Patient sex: F
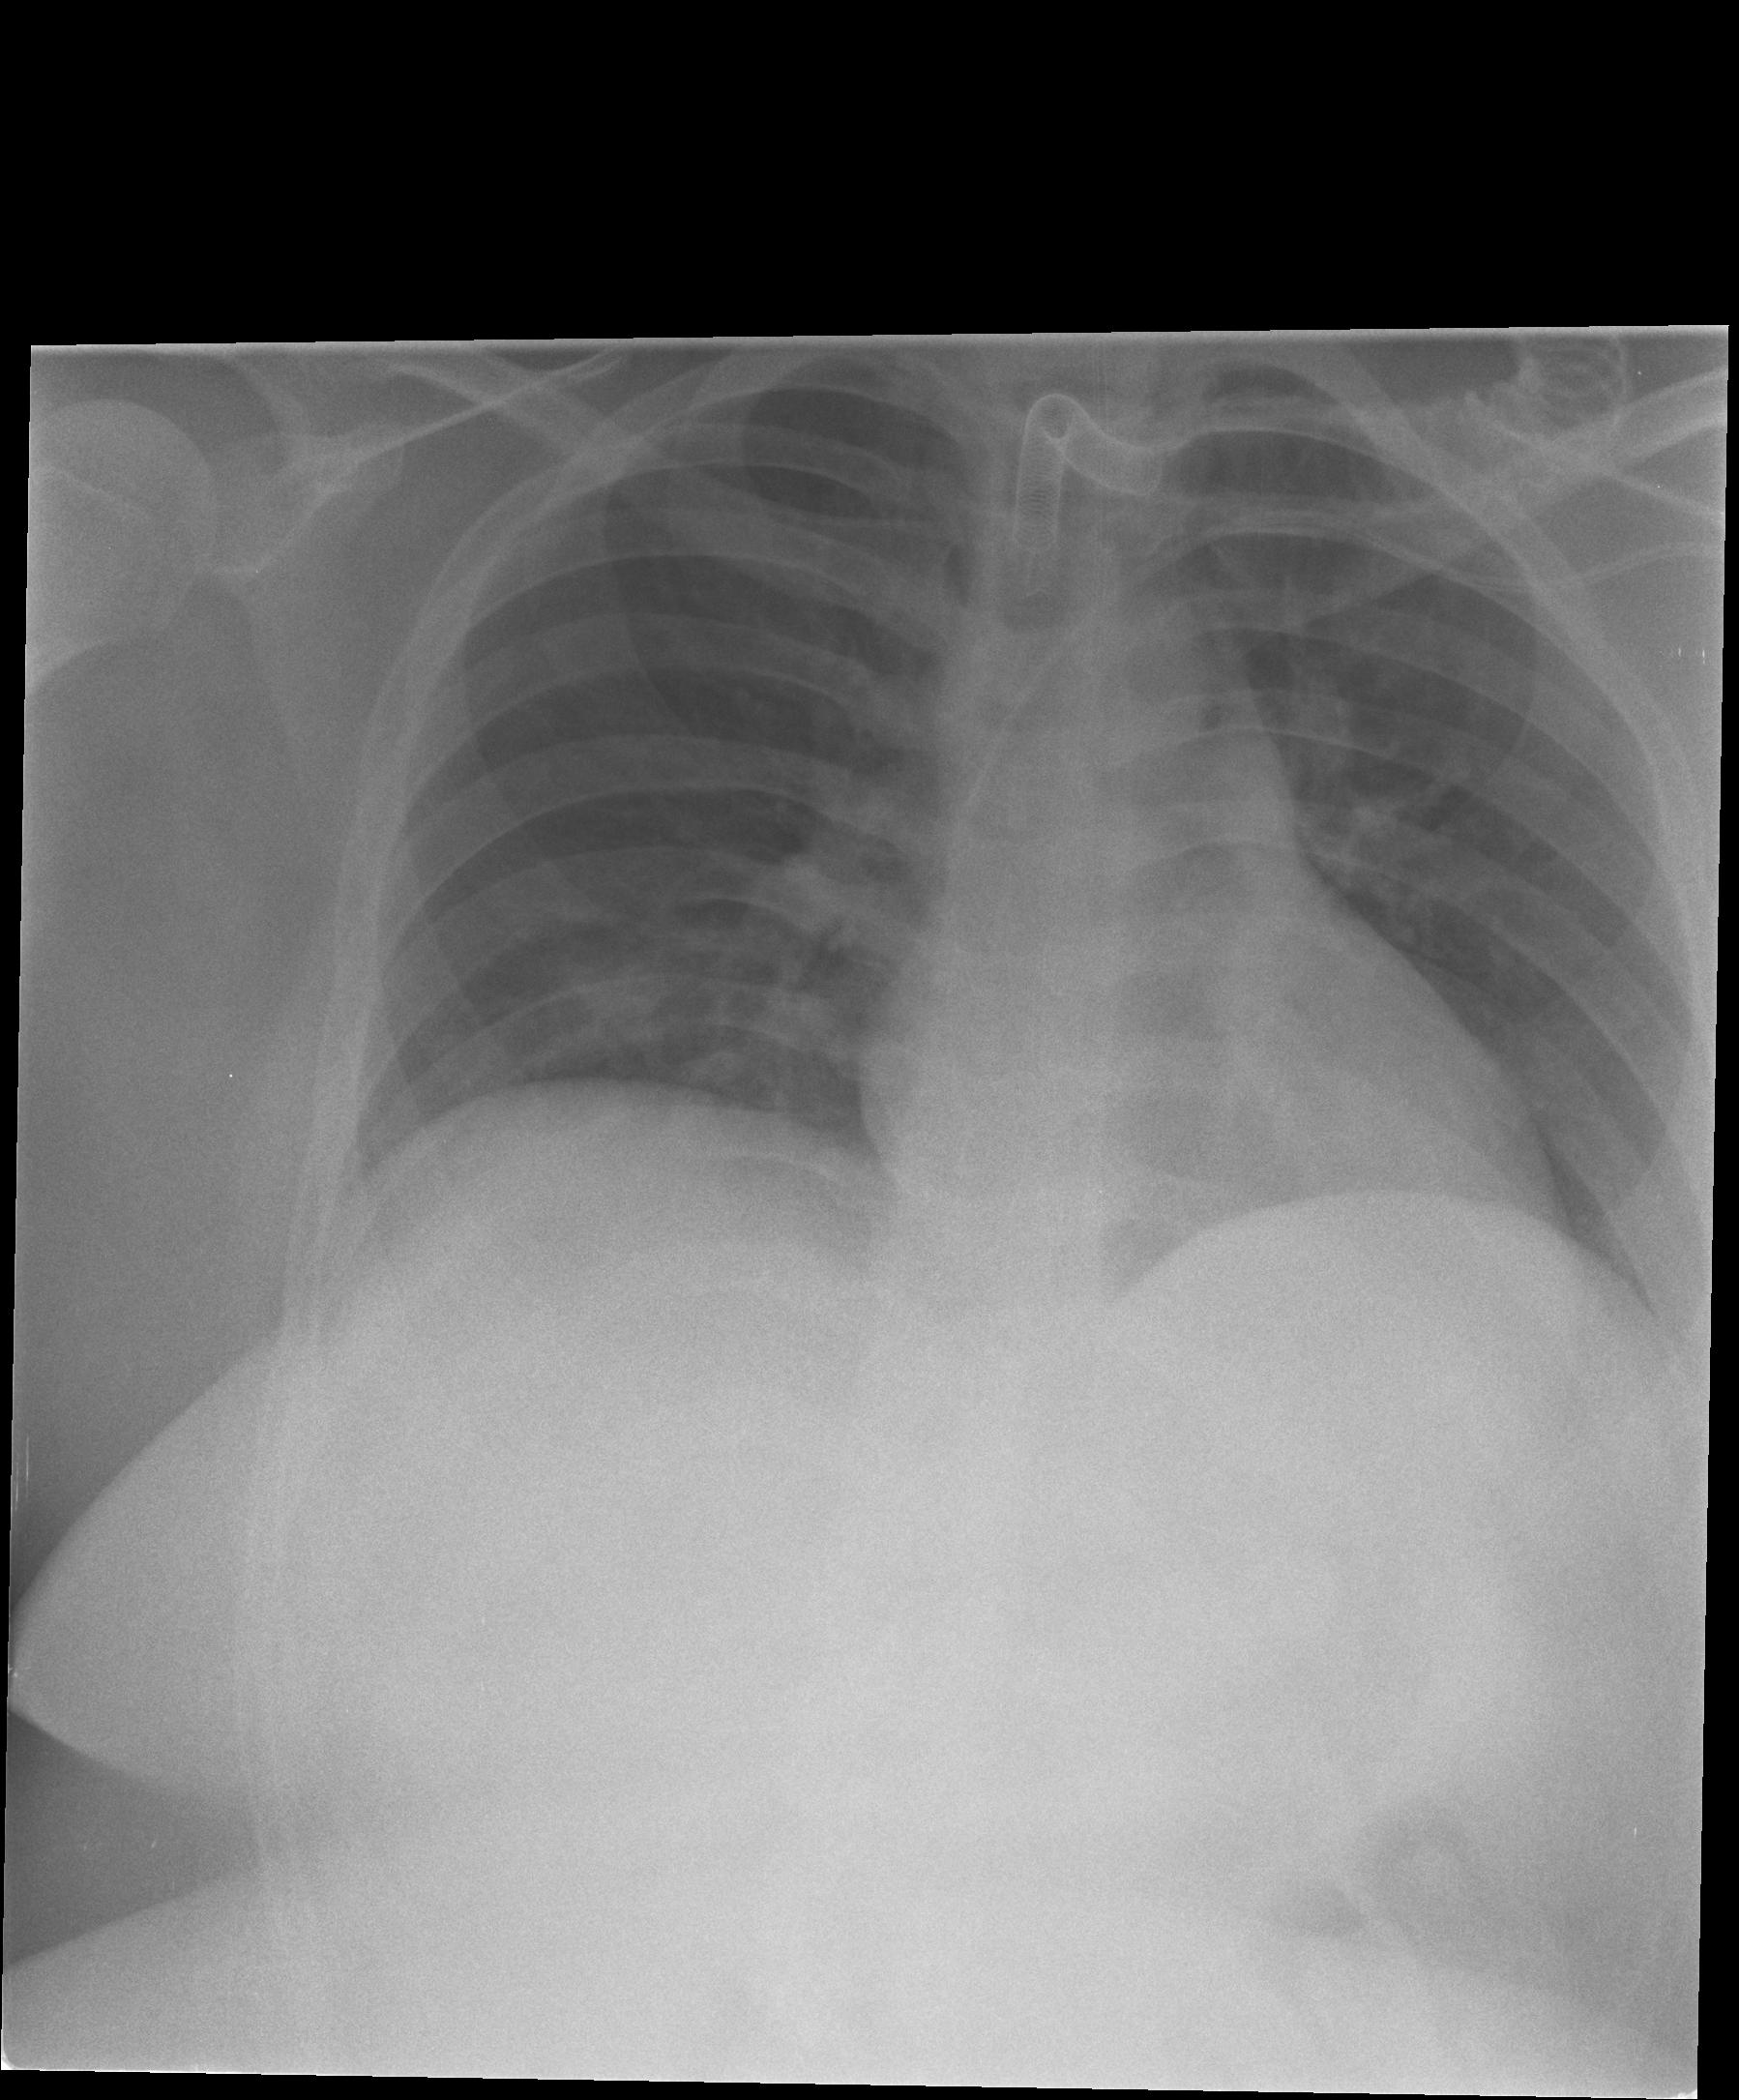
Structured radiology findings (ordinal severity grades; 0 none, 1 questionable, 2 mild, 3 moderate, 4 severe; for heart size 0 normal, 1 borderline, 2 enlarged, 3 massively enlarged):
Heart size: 0
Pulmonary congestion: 0
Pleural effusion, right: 0
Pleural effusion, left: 0
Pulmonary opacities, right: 2
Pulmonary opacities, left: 0
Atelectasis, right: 0
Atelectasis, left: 0